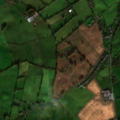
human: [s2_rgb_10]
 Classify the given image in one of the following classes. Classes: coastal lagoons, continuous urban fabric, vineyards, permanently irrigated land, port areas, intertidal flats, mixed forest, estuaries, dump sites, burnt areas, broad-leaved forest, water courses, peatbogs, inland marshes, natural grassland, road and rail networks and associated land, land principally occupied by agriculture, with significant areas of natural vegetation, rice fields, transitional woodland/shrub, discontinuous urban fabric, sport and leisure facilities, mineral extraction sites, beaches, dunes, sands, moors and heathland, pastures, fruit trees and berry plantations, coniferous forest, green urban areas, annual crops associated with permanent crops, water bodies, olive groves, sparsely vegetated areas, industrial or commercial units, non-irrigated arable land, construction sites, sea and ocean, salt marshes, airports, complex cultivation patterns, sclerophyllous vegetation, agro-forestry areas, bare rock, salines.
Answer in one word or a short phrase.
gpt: discontinuous urban fabric, pastures